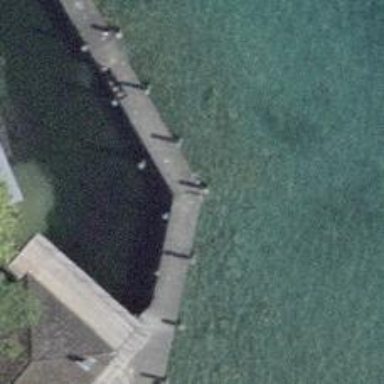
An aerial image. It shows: Man-made pier.